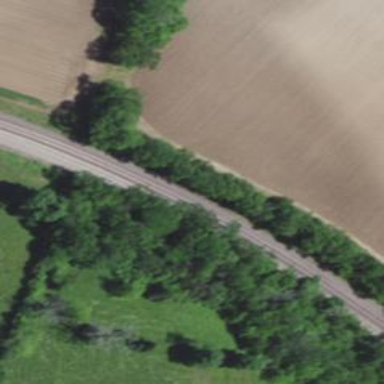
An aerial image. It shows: Railway track.